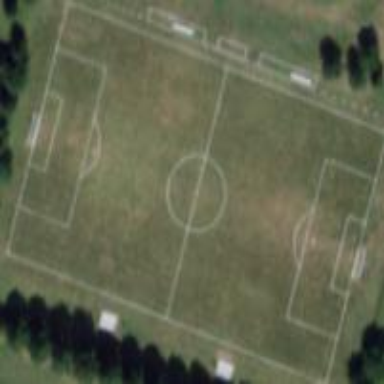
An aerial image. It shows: Soccer pitch designated for leisure and sports activities.